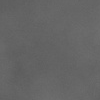
Atmospheric dust classification: dusty